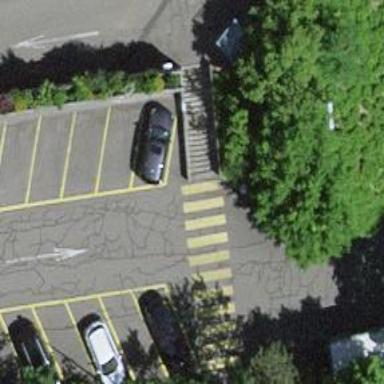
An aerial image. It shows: Uncontrolled zebra crossing on the road.